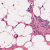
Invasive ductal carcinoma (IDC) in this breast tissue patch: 1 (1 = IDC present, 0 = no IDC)